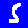
Digit: 5